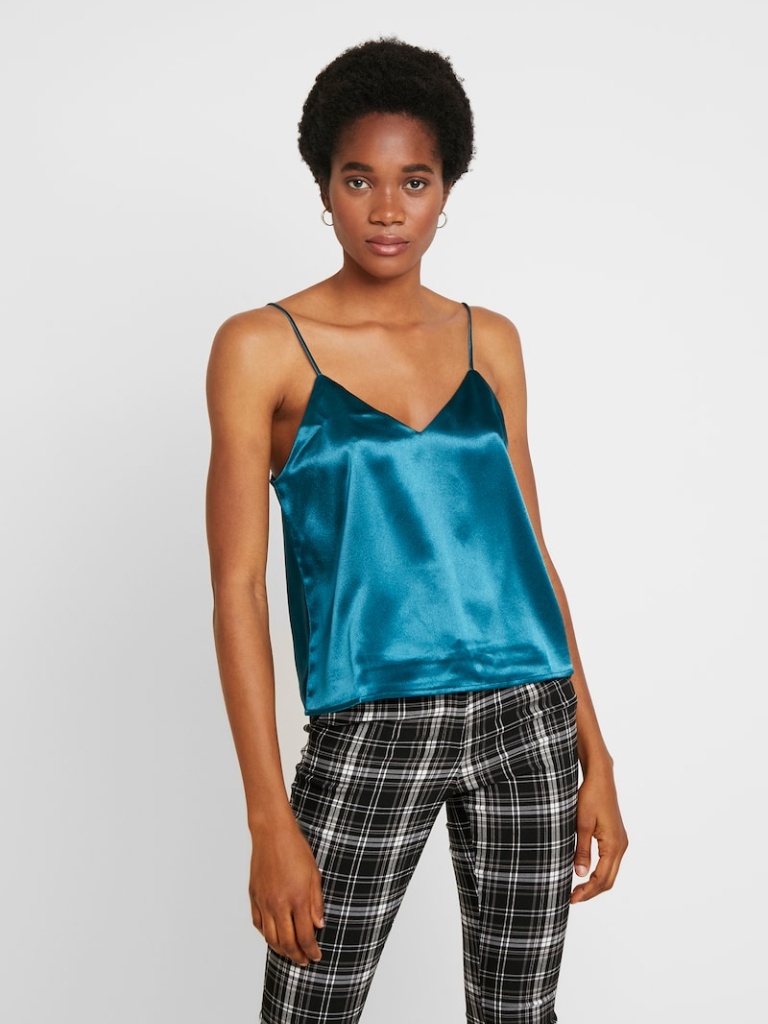
satin loose sleeveless hip length Untucked v-neck camisole